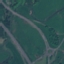
Label: Highway